Question: I am creating a Text Editor Type app. I can have multiple editors open via tabs. In my first try, I used simple 'TextBox'es to edit text. Everything worked ok. Then I created a 'UserControl' encapsulating the text box + buttons to perform text manipulation eg. bold/italic etc. I found out that when I open different tabs, they all contain the same content. eg. In Tab1 i enter "hello world" that will appear in all tabs. There is "no separation" even though they are in different tabs
'''
<Window.Resources>
<DataTemplate DataType="{x:Type vm:EditorTabViewModel}">
<me:MarkdownEditor />
</DataTemplate>
</Window.Resources>
'''
I then as a test, tried a textbox and the usercontrol together to see if I have the same problem.
'''
<Window.Resources>
<DataTemplate DataType="{x:Type vm:EditorTabViewModel}">
<StackPanel>
<me:MarkdownEditor Text="{Binding Content}" Height="360" />
<TextBox Text="{Binding Content}" Height="360" />
</StackPanel>
</DataTemplate>
</Window.Resources>
'''
I then discovered a few strange things. With a new document, where content should be nothing, my 'MarkdownEditor' had "System.Windows.Controls.Grid" in its text box as it a Grid was bound to the text. Text simple 'TextBox' works as expected. Also I still had the same problem with all 'UserControl's in the app having the same content.
'UserControl'
'''
<UserControl x:Class="MarkdownEditMVVM.Controls.MarkdownEditor.MarkdownEditor" ...>
<Grid>
<ToolBar Grid.Row="0">
<Button Command="{x:Static local:Commands.PreviewCommand}">
<Image Source="../../Images/16/zoom.png" />
</Button>
<!-- more buttons -->
</ToolBar>
<TextBox Grid.Row="1" x:Name="txtEditor" AcceptsReturn="True" Text="{Binding Path=Text, UpdateSourceTrigger=PropertyChanged}" />
</Grid>
</UserControl>
'''
# Update
I discovered that this has something to do with the way I have usercontrols rendered in the tabs where tabs are bound to 'ObservableCollection<TabViewModel>'
Suppose I have a 'TabViewModel' even just a empty class
'''
public class TabViewModel {}
'''
Then in my
'''
public partial class Window1 : Window
{
protected ObservableCollection<TabViewModel> _tabs;
protected ICollectionView _tabsCollectionView;
public Window1()
{
InitializeComponent();
this.DataContext = this;
_tabs = new ObservableCollection<TabViewModel>();
_tabs.Add(new TabViewModel());
_tabs.Add(new TabViewModel());
_tabsCollectionView = CollectionViewSource.GetDefaultView(_tabs);
}
public ICollectionView Tabs
{
get { return _tabsCollectionView; }
}
}
'''
'''
<TabControl ItemsSource="{Binding Tabs}" IsSynchronizedWithCurrentItem="True">
<TabControl.ItemTemplate>
<DataTemplate>
<TextBlock />
</DataTemplate>
</TabControl.ItemTemplate>
<TabControl.ContentTemplate>
<DataTemplate>
<TextBox />
</DataTemplate>
</TabControl.ContentTemplate>
</TabControl>
'''
I have created a simple Visual Studio Project hosted @<URL> illustrating this problem. I have a feeling it got something to do with the 'TabViewModel's or the Tab Data Templates
# Update 2
I further tested the user control problem by adding another tab control, this time without the 'TabViewModel'
'''
<TabControl Grid.Column="1">
<TabItem Header="Tab 1">
<TextBox />
</TabItem>
<TabItem Header="Tab 2">
<TextBox />
</TabItem>
</TabControl>
'''
It all worked ok. update also posted to <URL>
# Update 3
Made yet another finding. This time, I tested with a binding. things worked fine ...
'''
<TabControl Grid.Column="2" ItemsSource="{Binding Tabs}" IsSynchronizedWithCurrentItem="True">
<TabControl.ItemTemplate>
<DataTemplate>
<TextBlock Text="{Binding TabTitle}" />
</DataTemplate>
</TabControl.ItemTemplate>
<TabControl.ContentTemplate>
<DataTemplate>
<TextBox Text="{Binding Text}" />
</DataTemplate>
</TabControl.ContentTemplate>
</TabControl>
'''
Update also posted @<URL>
# Update 4
Ok now I did a more complete set of tests

- 'TextBox''ObservableCollection<TabViewModel>''TextBox'- 'ObservableCollection<TabViewModel>''TextBox'- 'ObservableCollection<TabViewModel>''TextBox'- 'UserControl''ObservableCollection<TabViewModel>''UserControl'- 'UserControl''ObservableCollection<TabViewModel>''UserControl'
Update @<URL>
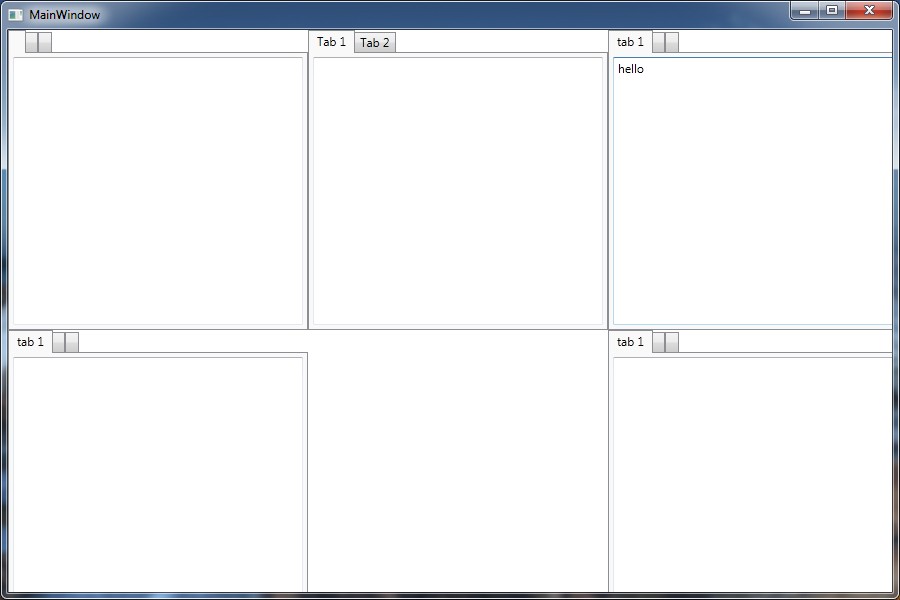
Answer: in response to updates
I can get your mediafire example to work correctly by taking the following steps:
1. Remove the dependency property Text from your user control - you don't need it
2. Change your ContentTemplate on the TabControl to the below. This causes the UserControl.DataContext property to be set to the tab item DataContext <DataTemplate>
<local:UserControl1 />
</DataTemplate>
3. Change your UserControl to the below. This binds the Text property to the UserControl.DataContext.Text property. <TextBox Text="{Binding Text}" />
4. Remove the line this.DataContext = this from the constructor of UserControl1 - this will obviously replace the DataContext for the user control.
This caused the tabs to be correctly bound with the expected values in the sample app you uploaded
---
You can have multiple instances of a 'UserControl' - that isn't your problem here.
The reason you are seeing the "System.Windows.Controls.Grid" text is because in your 'UserControl' you are binding the 'Text' property to 'this.DataContext.Text' instead of 'this.Text' - the property your 'UserControl'.
I think what you want to do is change the 'TextBox' binding in your user control to:
'''
<TextBox Grid.Row="1" x:Name="txtEditor" AcceptsReturn="True"
Text="{Binding Path=Text,
UpdateSourceTrigger=PropertyChanged,
RelativeSource={RelativeSource Mode=FindAncestor, AncestorType={x:Type me:MarkDownEditor}}}" />
'''
Note: this relies on the 'me' namespace being set up to point to wherever your 'MarkDownEditor' is located